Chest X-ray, AP view. Patient: 46 years old, sex F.
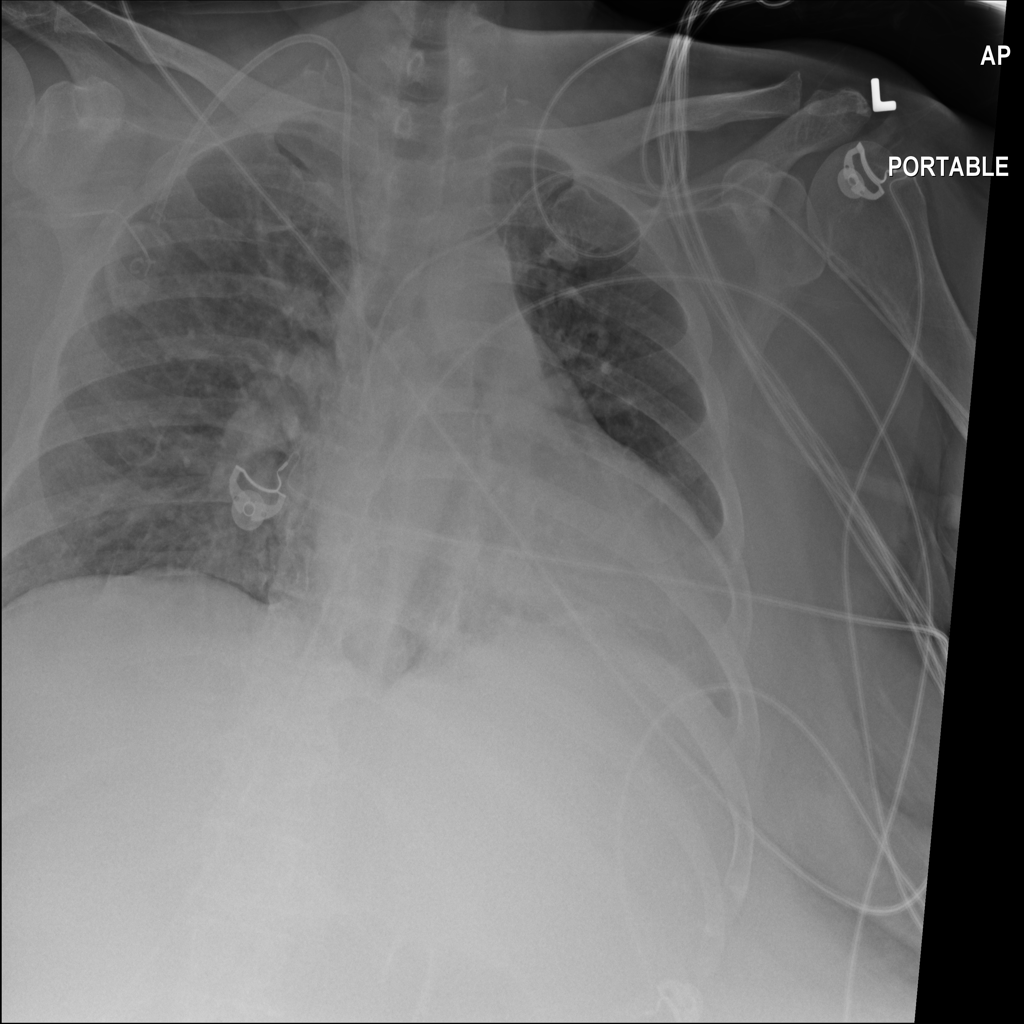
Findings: No Finding